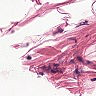
Metastatic tissue present: no